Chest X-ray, PA view. Patient: 39 years old, sex F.
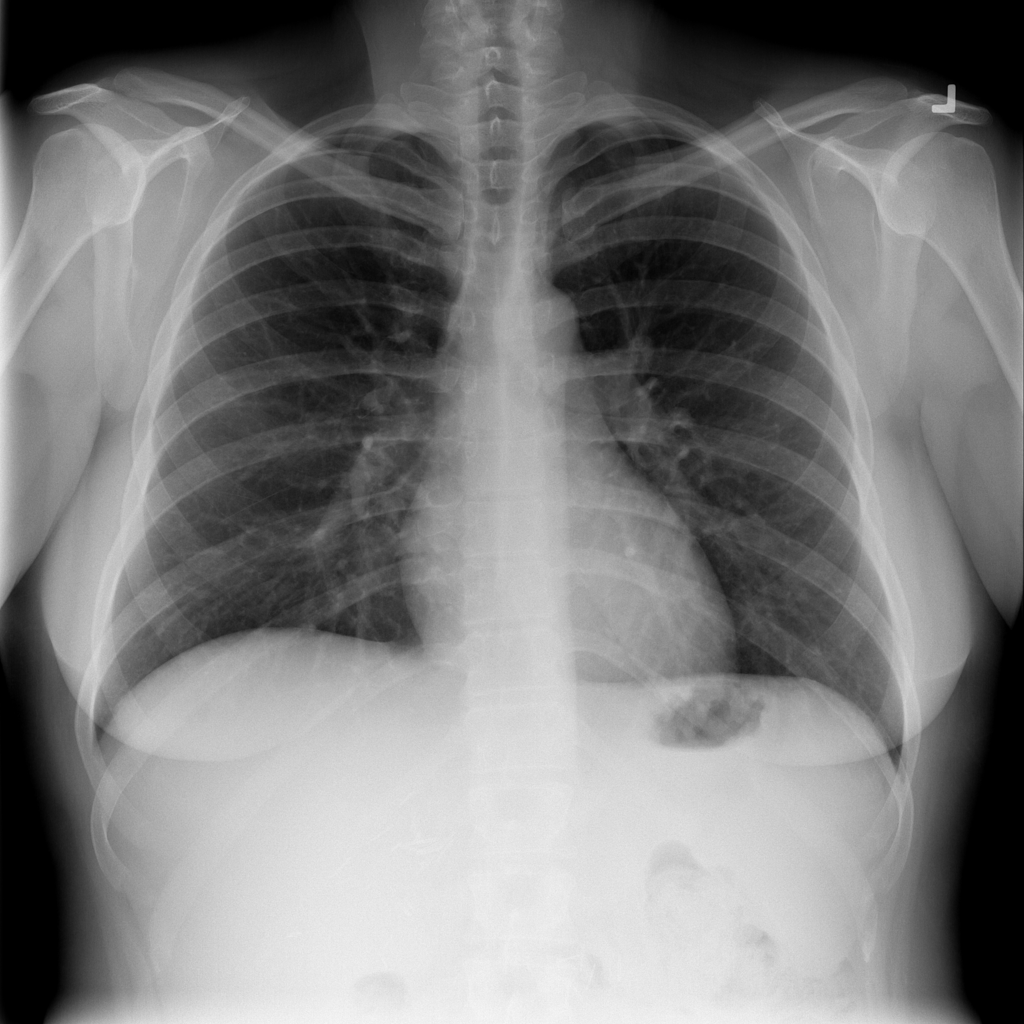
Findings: No Finding